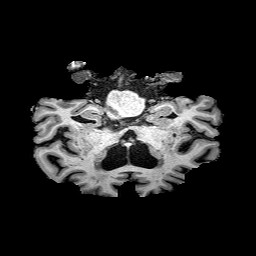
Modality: T1w
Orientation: sagittal
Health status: healthy